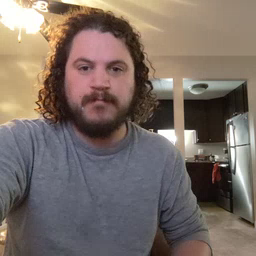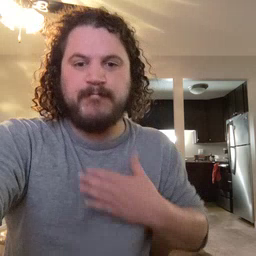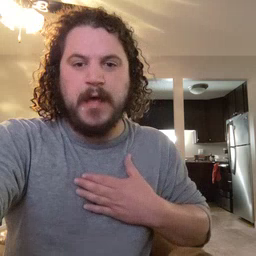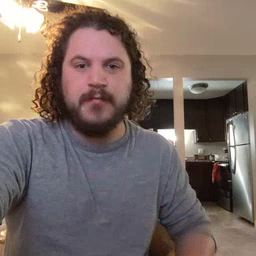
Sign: minemy